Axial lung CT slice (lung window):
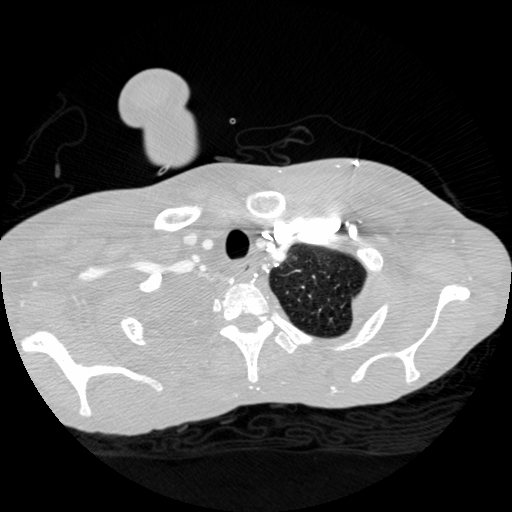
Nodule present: no